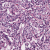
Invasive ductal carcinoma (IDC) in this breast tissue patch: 1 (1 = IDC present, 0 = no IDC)